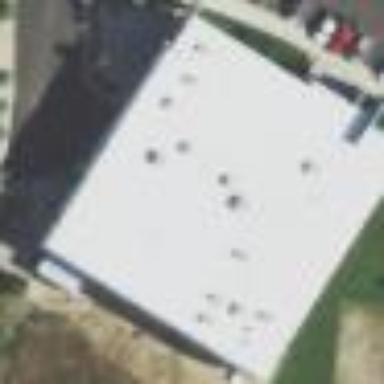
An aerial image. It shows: Commercial building.